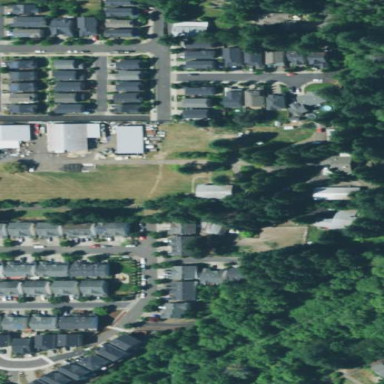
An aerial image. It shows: Residential area in rural setting.